Question: I've experienced a strange problem today. I was working on my iOS app in xamarinstudio. A modification had to be made in one of my viewcontrollers, so i opened up my storyboard to see that most of my viewcontrollers were missing! The connection between viewcontrollers was still there, in fact, my app still works, but most viewcontrollers are missing. When you open the .storyboard file in a texteditor, you can clearly see that the missing viewcontrollers all have their width & height properties set to 0! This happened suddenly, without any warning. I can't even remember exactly when this happened, because i didn't open my storyboard file right away. The only two things i did differently that day is execute the updates for Xamarin studio, mono, xCode, the emulator & iOS and i modified a .xib, so i had to open xCode. Here is a screenshot of what my storyboards looks like now:

Has anybody encountered something similar? And how did you fix it?
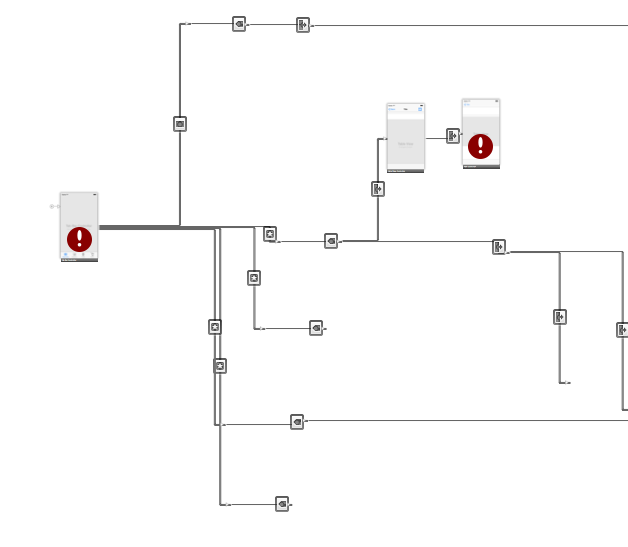
Answer: Try opening Storyboard as code (2 finger tap) and look around to see if there are any view controllers present. Maybe the size was corrupted to zero? You can edit that inside storyboard.